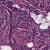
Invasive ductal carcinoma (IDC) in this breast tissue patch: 1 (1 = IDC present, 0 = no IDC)